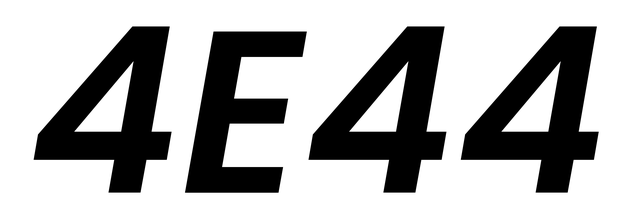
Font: Poppins-SemiBoldItalic